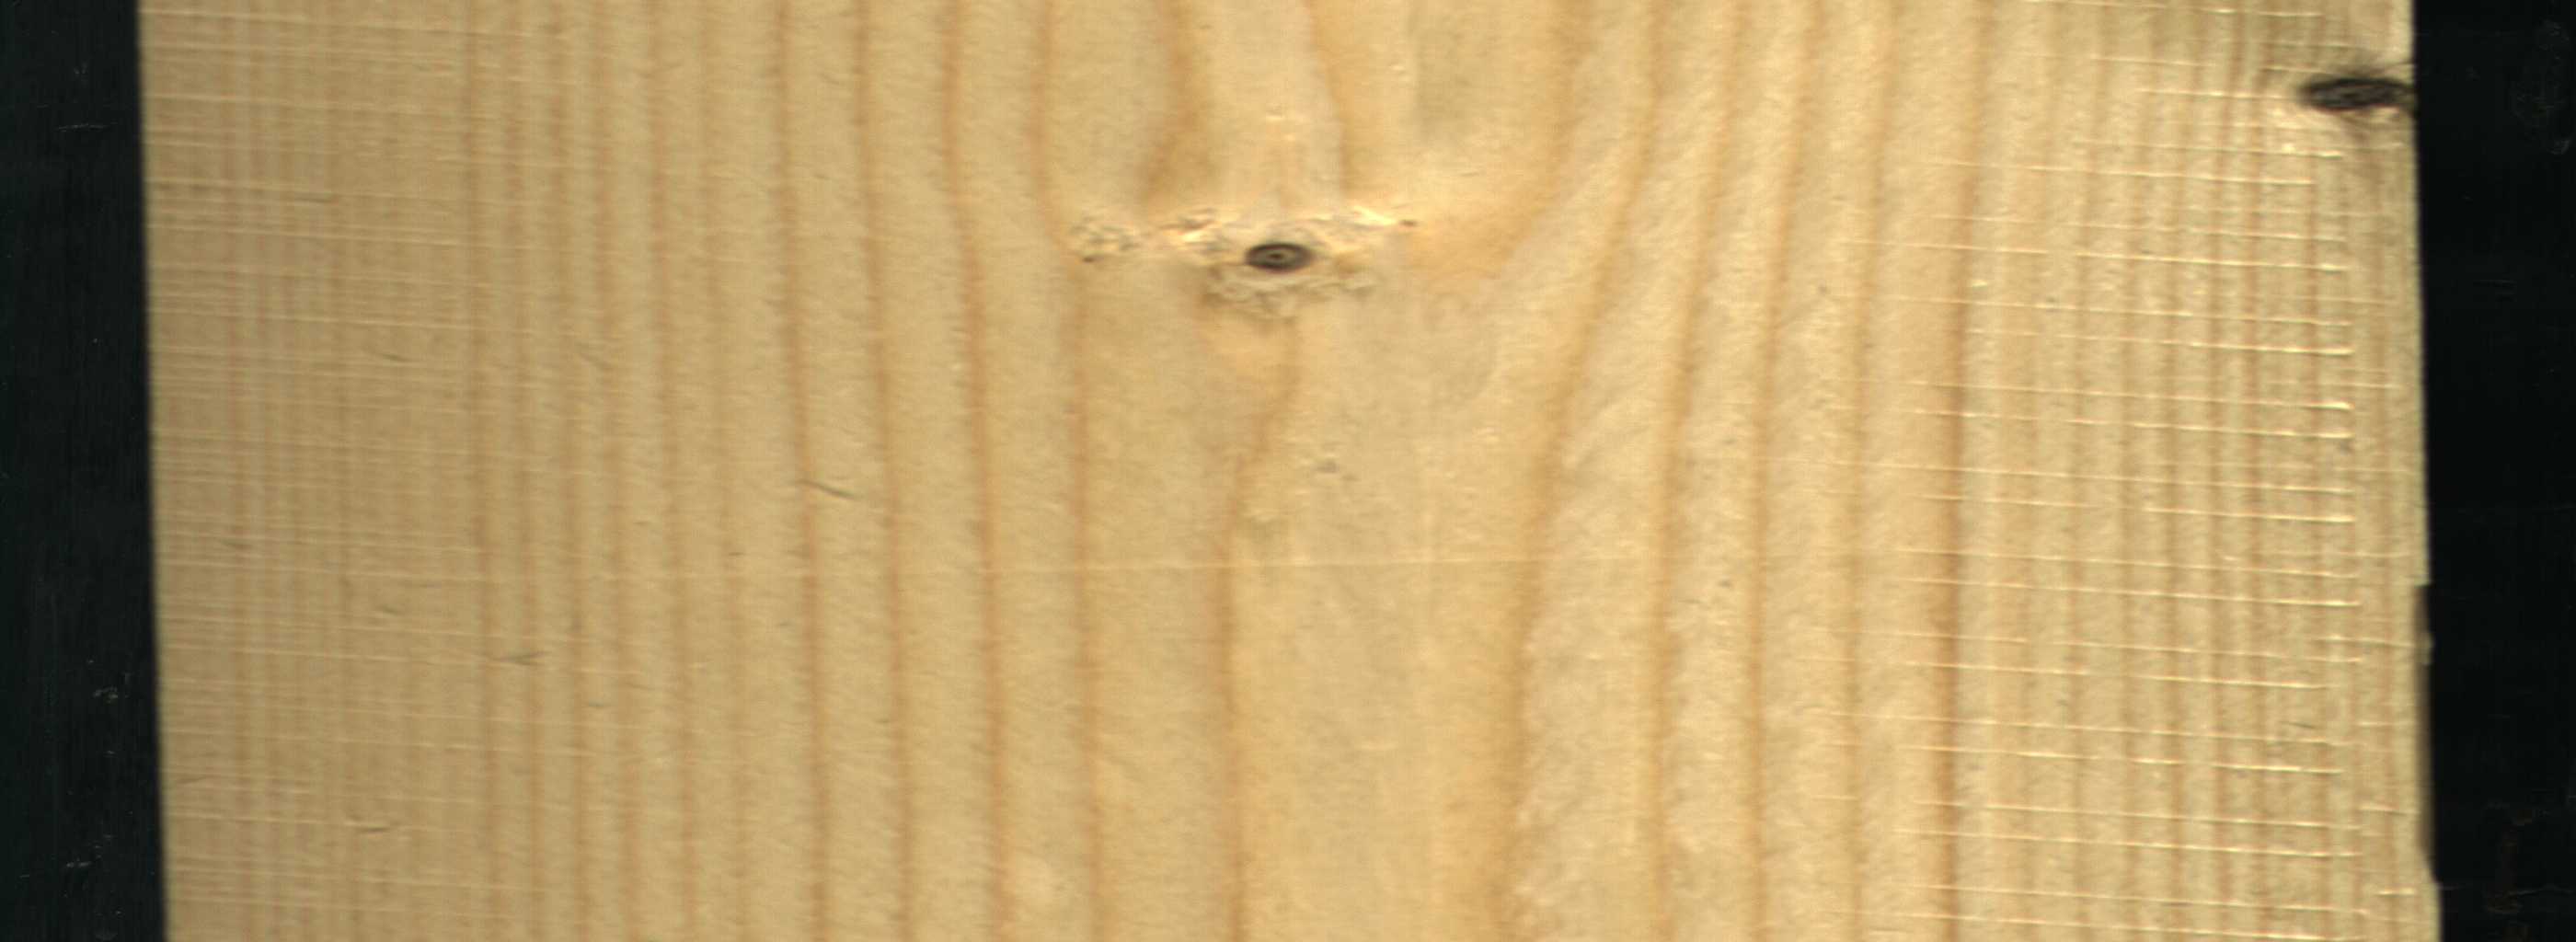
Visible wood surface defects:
Dead_Knot
Live_Knot